Current action and preconditions to check: trajectory_clear

Your task: For each precondition in the list above, predict whether it will hold at this action.

Consider the current scene as observed from the mobile robot's camera, and analyze the predicted future states of all dynamic agents (e.g., people, animals, vehicles, or any moving entities) within the NEXT SECOND.

IMPORTANT: Only answer "very likely" if you are absolutely certain—based on strong, clear evidence—that a dynamic agent will violate the precondition in the predicted future state. Do NOT answer "very likely" for unlikely, ambiguous, or low-probability risks.

Ask yourself for each precondition: Is there a high probability, with clear and convincing evidence, that the predicted future states of any dynamic agent will interfere with the predicted future state of the currently executing action within the NEXT SECOND, causing that precondition to fail?

Assess the risk level based on these predictions. Use "likely" or "very likely" if motions create a clear risk of interference.

Use "neutral" or "improbable" if agents are nearby but their predicted paths are clearly diverging or non-conflicting.

Failure Risk Categories: "very improbable", "improbable", "neutral", "likely", "very likely"

Answer Format: Output ONLY the probability_of_failure value from these categories: "very improbable", "improbable", "neutral", "likely", "very likely"

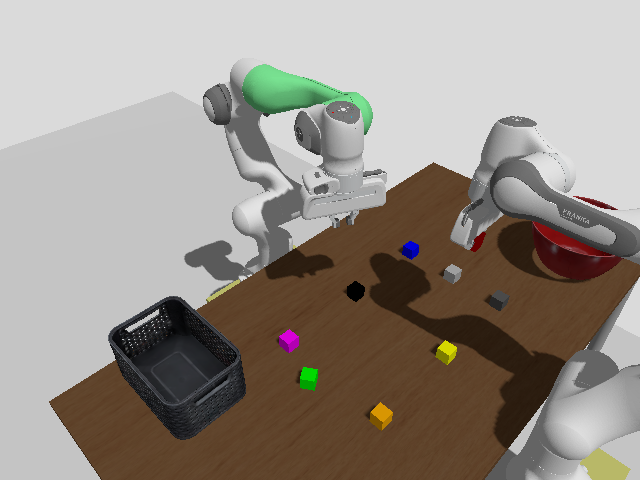

Answer: very improbable